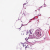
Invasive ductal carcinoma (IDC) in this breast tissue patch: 0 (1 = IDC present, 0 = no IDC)